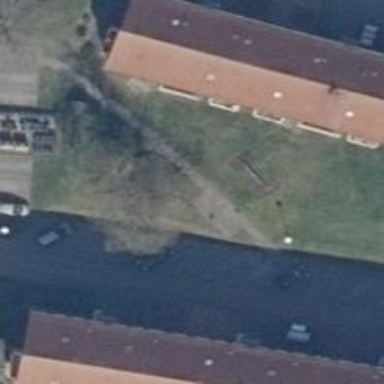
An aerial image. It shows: Street-side parking area.